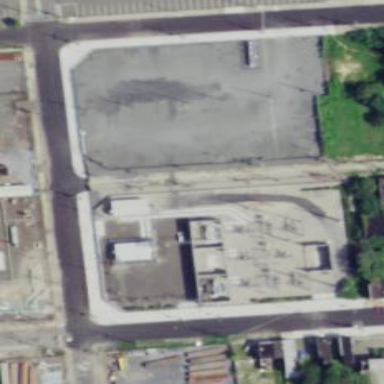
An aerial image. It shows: Power substation.